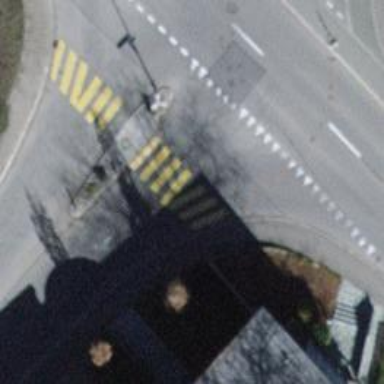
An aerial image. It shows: Uncontrolled crossing on the road.